A scalogram (wavelet time-scale view) of one vibration snapshot from a rotating machine is shown. Classify the rotor condition as one of: normal, misalignment, unbalance, looseness.
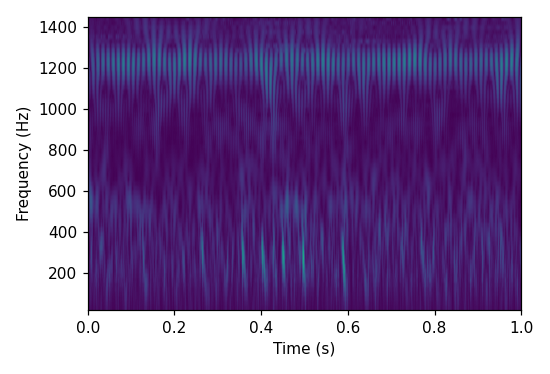
Answer: misalignment